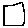
Label: square